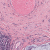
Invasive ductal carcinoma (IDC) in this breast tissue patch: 0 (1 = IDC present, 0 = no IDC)